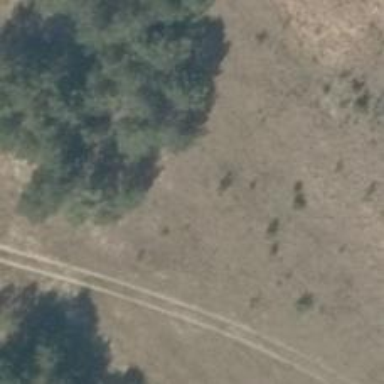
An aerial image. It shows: Hunting stand.